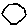
Label: hexagon